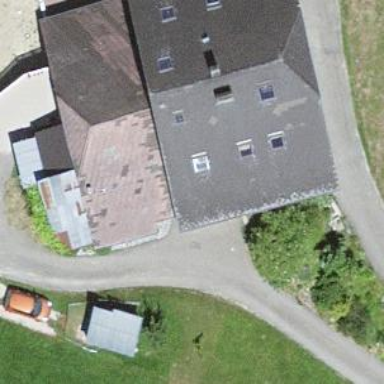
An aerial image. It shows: Farm building.